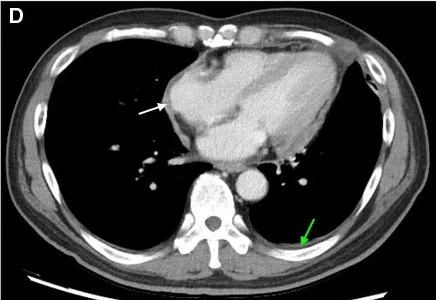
Chest image findings before and after 6 cycles of chemotherapy. (D) Computed tomography image showed subsiding pericardial effusion and lessened pericardial thickening. White and green arrows indicate the areas of pericardial and pleural effusion, respectively.
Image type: radiology (ct)